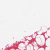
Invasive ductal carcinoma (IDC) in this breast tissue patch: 0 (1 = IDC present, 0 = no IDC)